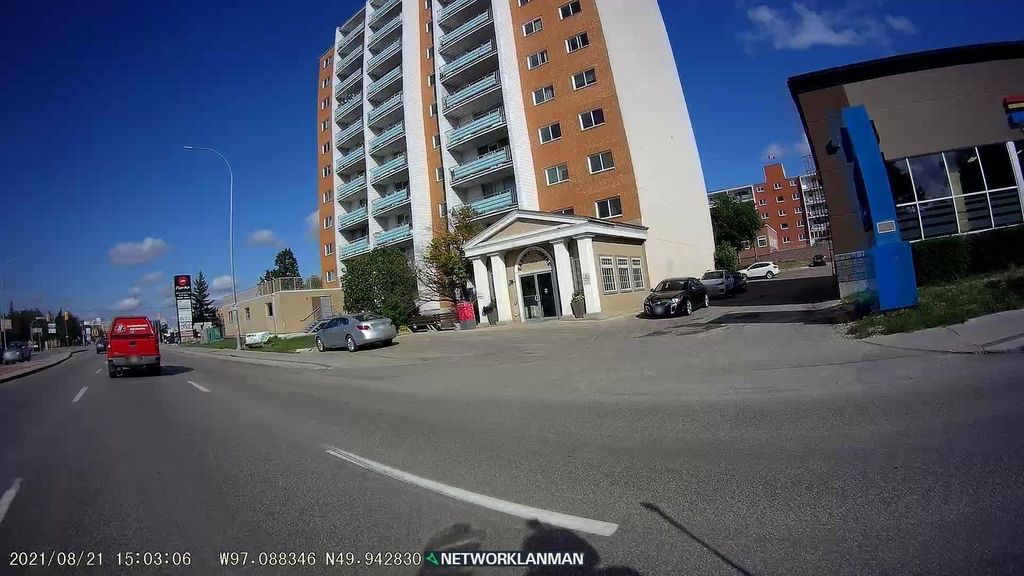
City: winnipeg